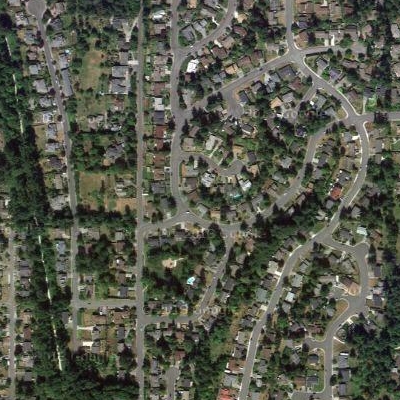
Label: fResident